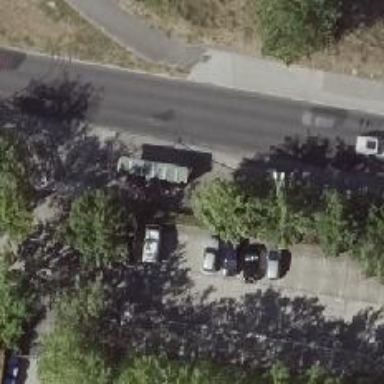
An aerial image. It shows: Asphalt sidewalk along the footway.